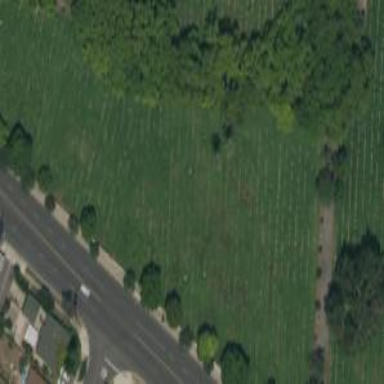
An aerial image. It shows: Cemetery.